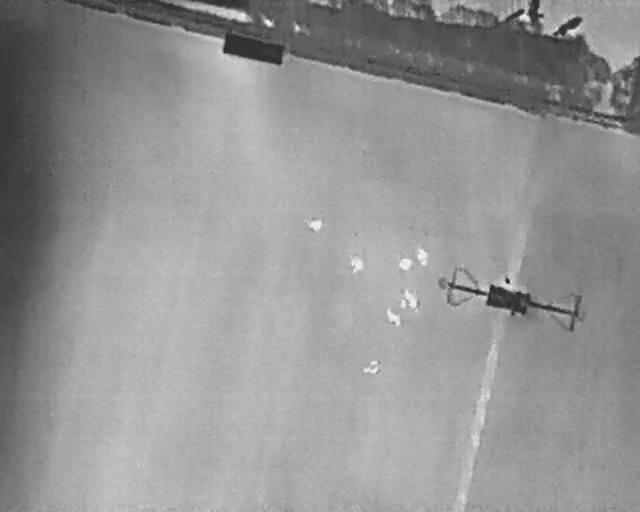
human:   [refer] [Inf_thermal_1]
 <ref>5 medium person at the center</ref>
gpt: <box>[[47, 42, 50, 45, 2], [53, 50, 57, 52, 2], [64, 48, 67, 51, 159], [62, 50, 64, 53, 2], [59, 60, 63, 63, 134]]</box>